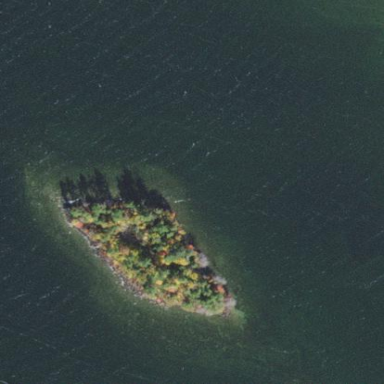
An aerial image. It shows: Islet.